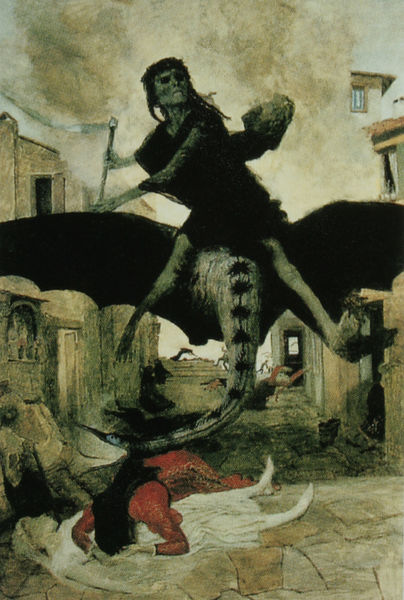
Titel: Die Pest
Künstler: Arnold Böcklin
Standort: Basel
Institution: Kunstmuseum
Schlagwörter: angriff, dunkel, feuer, flügel, gemälde, himmel, kampf, mann, schatten, vogel, weiß, wolken, frauen, grün, menschen, mädchen, stadt, bewegung, braun, fenster, frau, grau, licht, orange, schwarz, strasse, szene, gebäude, haus, rasen, rot, tuch, wolke, beige, gericht, blass, böse, leiche, mensch, steine, tod, tot, trauer, hals, feld, häuser, kirche, rauch, boden, figur, gewand, haare, mantel, familie, kind, mutter, fliegen, reiter, stock, engel, beine, fell, reiten, schwanz, bein, füße, düster, fassaden, gasse, türen, stab, leere, nebel, platz, brand, dampf, krieg, blue, men, oil, people, red, white, window, women, black, dark, dress, face, gray, green, grey, hair, painting, portrait, robe, sitting, symbolism, woman, yellow, goya, brown, dünn, verderben, nische, antike, fuss, weinen, druck, jungfrau, sichel, stich, asphalt, pavement, tote, dynamik, fliegend, augenhöhlen, ruinen, dämon, bekleidung, rom, flecken, skelett, sad, smoke, leichnam, apokalypse, schmerz, seuche, teufel, angel, cloud, clouds, hell, man, sky, stone, fressen, böcklin, wesen, fabelwesen, building, house, houses, street, village, grünlich, death, child, feet, schweiff, path, road, drawing, trauern, geflügelt, mother, bird, cartoon, tail, allegory, chimäre, devil, fly, flying, myth, schwebend, arnold, arnold böcklin, ungeheuer, satan, luzifer, drachen, seele, drache, wings, sense, dead, tragedy, zepter, verwüstung, door, drachentöter, georg, town, love, klauen, geist, monster, hydra, fledermaus, city, öffnungen, figut, doors, renaissance, buildings, art, verzerrt, medieval, anton, animal, legs, war, degas, fire, god, mythical, winged, mourning, rotes kleid, rittlings, lying, shadows, black hair, ghost, weltuntergang, dragon, sensenmann, pest, weeping, staff, alley, bat, bereft, body, cker, creature, dagger, deadly, evil, fist, maiden, metaphor, niederwerfen, r0ad, scary, scythe, shcwanz, skeleton, snens, snese, symbol, symbolist, tote tiere, untersihct, violence, wing, zombie, angry, danger, beast, kill, broken, witch, middle ages, fear, killing, weapon, dragons, despair, disease, plague, dying, fallen, spear, angel of death, cobblestones, corpse, red dress, sorrow, blade, horror, reaper, sickness, destruction, grief, axe, pestilenz, weiss mann, weiße frau, demon, slaying, buldings, gloomy, demons, spike, skinny, stree, rat, scream, strees, scyth, bride, sickle, sinister, pure, depressing, wedding, scithe, grim reaper, grieving, grim, fäuser, schwarze tod, cry, soul, drake, doom, gloom, devildragon, surrender, ax, apocalypse, broken buildings, protecting, saddness, angr, bornw, scath, schy, scy, sangel, smioke, ded, genocide, buildingsd, sademonic, demonic, 666, draconian, sythe, schyth, weiße frau#, falce, satanic, mouring, detruction, apocalypsis, fallen angel